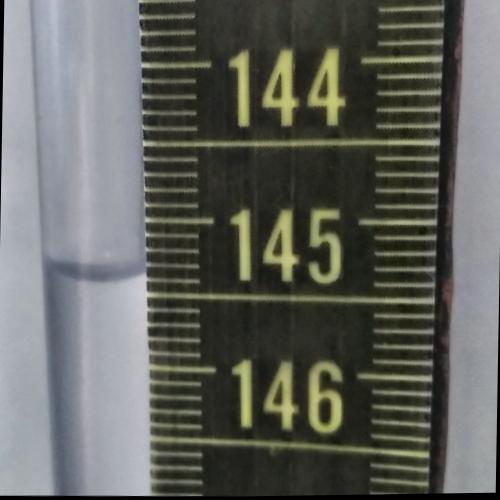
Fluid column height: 145.4 cm